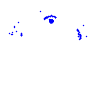
Particle: electron